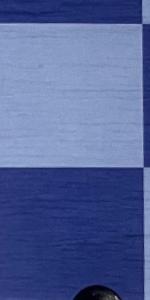
Label: Empty